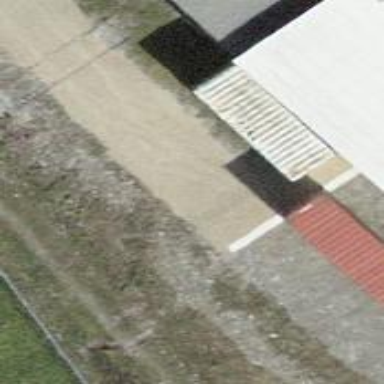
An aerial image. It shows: Single-track railway spur.